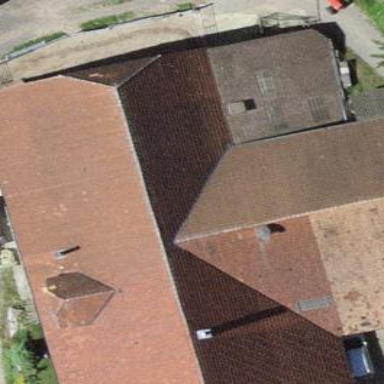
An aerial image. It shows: Farm building.